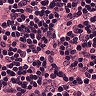
Metastatic tissue present: no